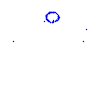
Particle: kaon